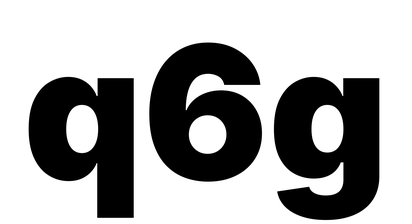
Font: Inter_Black